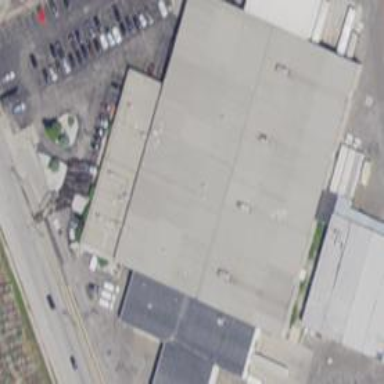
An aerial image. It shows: Industrial building.